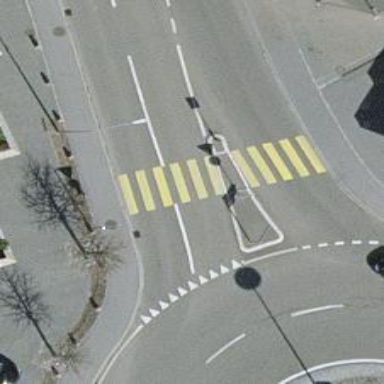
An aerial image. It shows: Uncontrolled zebra crossing on the road.